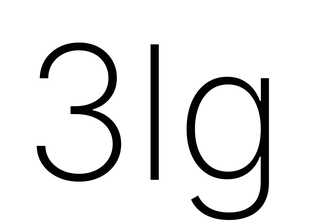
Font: Inter_ExtraLight